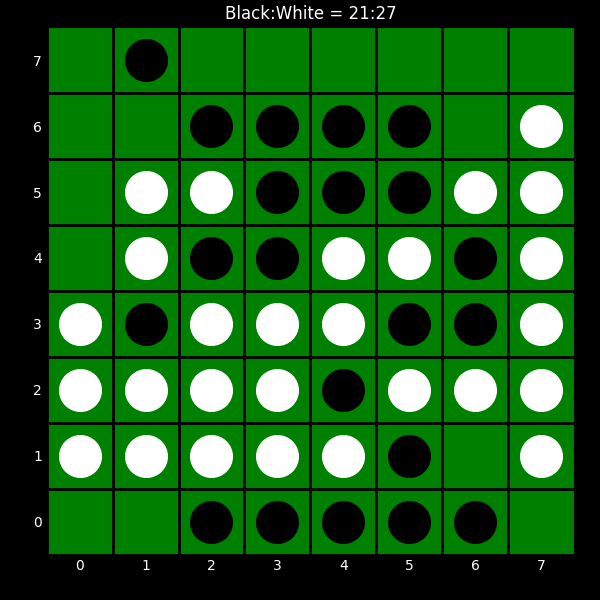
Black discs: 21
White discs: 27